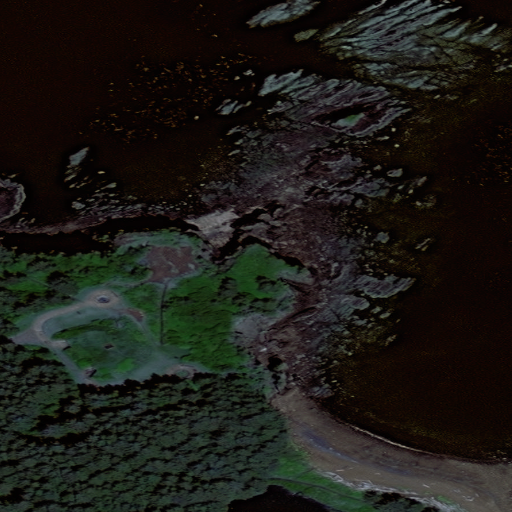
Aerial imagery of cape in Alaska named Miller Point containing only unknown